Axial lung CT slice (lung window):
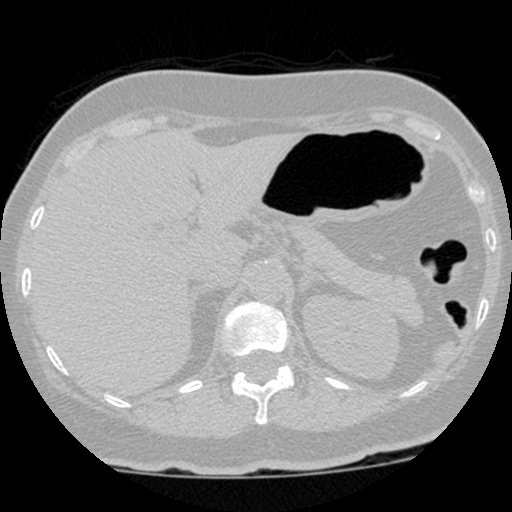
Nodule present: no